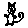
Label: cat